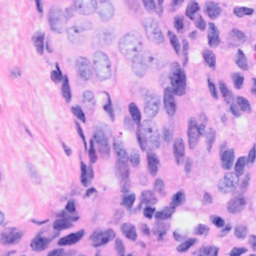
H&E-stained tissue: Breast